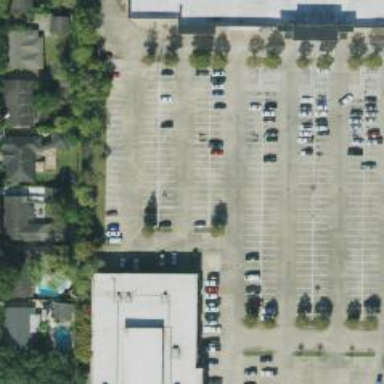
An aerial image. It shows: Parking space is available.